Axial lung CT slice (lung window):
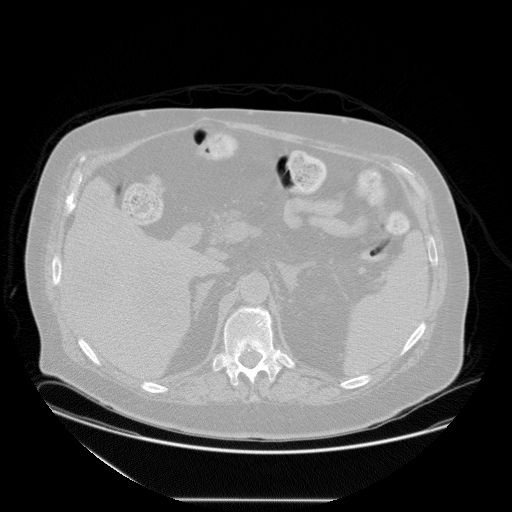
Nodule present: no